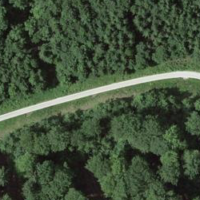
EUNIS habitat code: 41
Species observed at this site:
Tussilago farfara